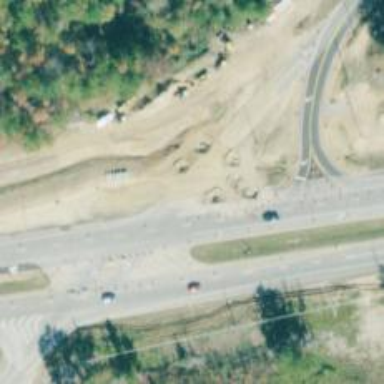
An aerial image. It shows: Secondary road with asphalt surface leading to roundabout flare.